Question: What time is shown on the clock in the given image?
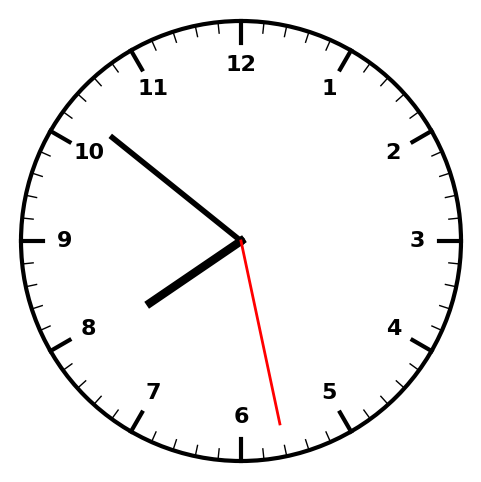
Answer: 07:51:28